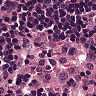
Metastatic tissue present: no